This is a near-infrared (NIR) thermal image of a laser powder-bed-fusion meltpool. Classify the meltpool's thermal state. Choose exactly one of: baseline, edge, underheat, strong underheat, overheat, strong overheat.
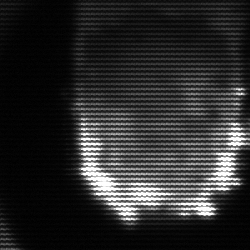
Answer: baseline